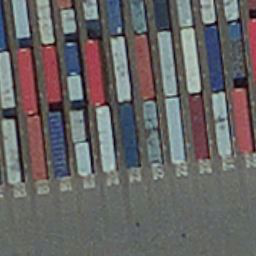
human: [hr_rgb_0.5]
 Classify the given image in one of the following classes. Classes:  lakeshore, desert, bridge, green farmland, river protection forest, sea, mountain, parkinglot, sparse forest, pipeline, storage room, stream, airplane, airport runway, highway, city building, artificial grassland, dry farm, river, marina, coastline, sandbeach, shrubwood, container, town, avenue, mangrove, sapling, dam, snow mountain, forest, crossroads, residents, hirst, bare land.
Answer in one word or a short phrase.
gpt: container